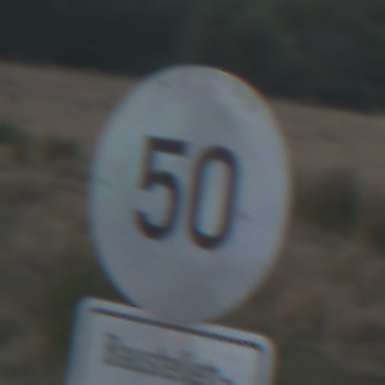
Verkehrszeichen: Geschwindigkeit50
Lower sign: HinweiseAufGefahrenDurchVerbaleAngabe6
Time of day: SunriseSunset
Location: Outdoor (Nature)
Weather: Clear
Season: Winter
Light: Natural